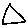
Label: triangle